Interaction volume radius: 5 \u00c5
Interaction volume height: 30 \u00c5
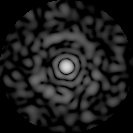
Disorder parameter: 0.8516